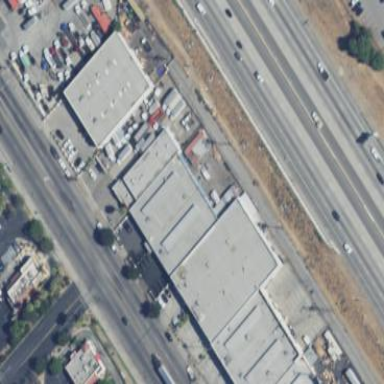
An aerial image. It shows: Warehouse building.